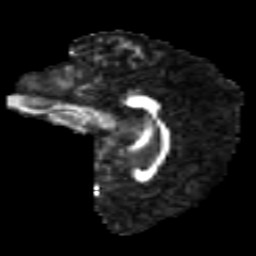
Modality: FA
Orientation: sagittal
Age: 16
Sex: male
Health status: ill
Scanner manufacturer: ge
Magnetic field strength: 3 T
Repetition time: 6.752 s
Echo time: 0.079 s